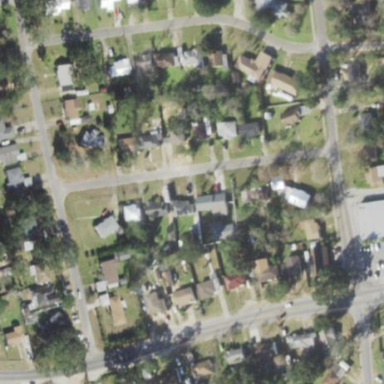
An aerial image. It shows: This residential area consists of single-family homes.